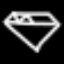
Label: diamond